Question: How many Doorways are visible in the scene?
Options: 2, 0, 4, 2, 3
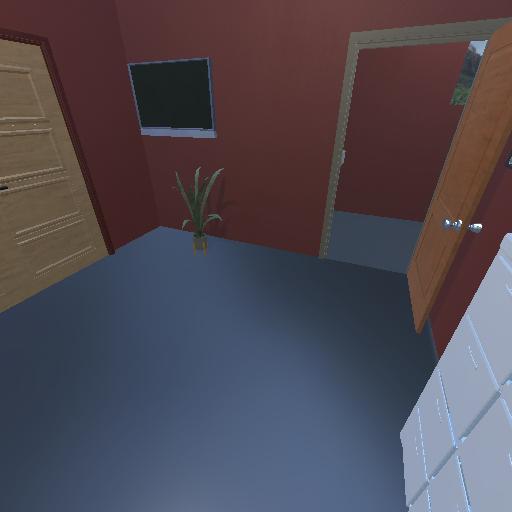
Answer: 2